Question: I want option for all search and custom post type in search bar . I have done for custom post search but when i search for all then comes error and not working.Please see image and code.

Searching is working for both custom post type. But when i search for all then its showing error. Please see below my code.
'''
function mySearchFilter($query){$post_type = $_GET['searchfrom'];
if($post_type != 'all')
{
if ($query->is_search)
{
if (!empty($post_type)) {
$query->set('post_type', $post_type);
}
}
}
else
{
$query->set();
}
return $query;}
'''
add_filter('pre_get_posts','mySearchFilter');
Please let me know about the else condition.
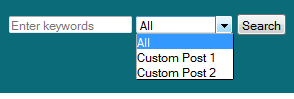
Answer: '''
function mySearchFilter($query){
$post_type = $_GET['searchfrom'];
if($post_type != 'all')
{
if ($query->is_search())
{
if (!empty($post_type)) {
$query->set('post_type', $post_type);
}
}
}
return $query;
}
add_filter('pre_get_posts','mySearchFilter');
'''